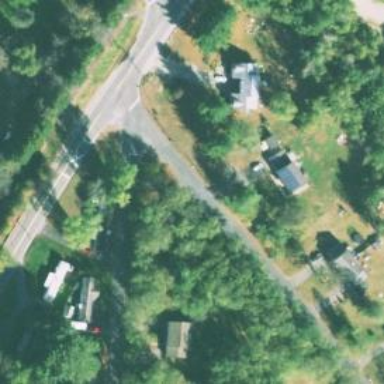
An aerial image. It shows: Stop road.